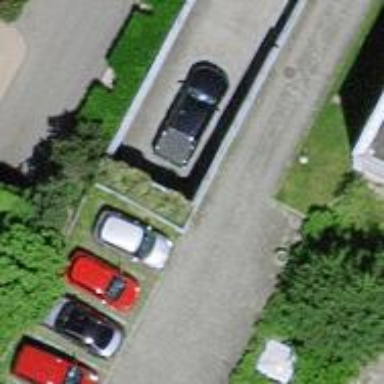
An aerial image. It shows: Group of garages.